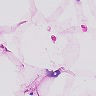
Metastatic tissue present: no